Field crop: maize
Growth stage: 2
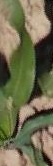
Species: maize